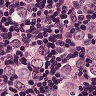
Metastatic tissue present: yes